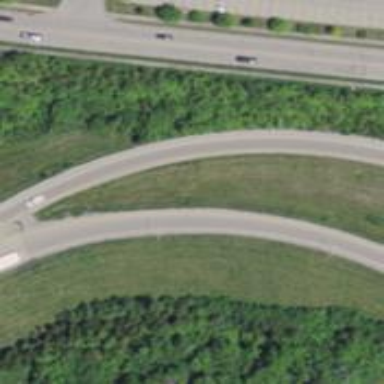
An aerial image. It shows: Trunk link highway.